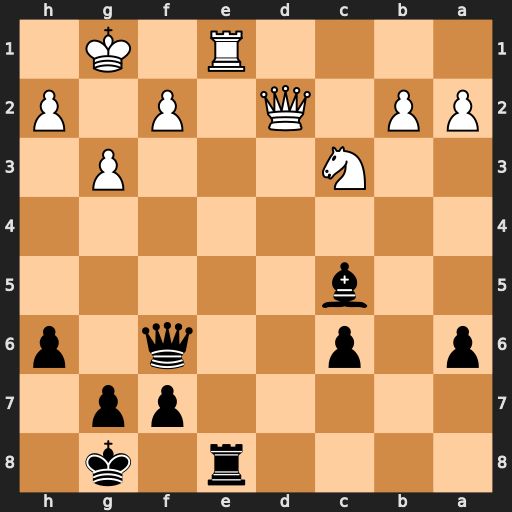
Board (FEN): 4r1k1/5pp1/p1p2q1p/2b5/8/2N3P1/PP1Q1P1P/4R1K1
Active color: b
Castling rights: -
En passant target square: -
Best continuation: Qxf2+ Qxf2 Rxe1+ Kg2 Bxf2